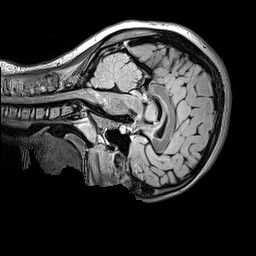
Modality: FLAIR
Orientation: sagittal
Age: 12
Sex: female
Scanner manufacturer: siemens
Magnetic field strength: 3 T
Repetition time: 5 s
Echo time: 0.388 s